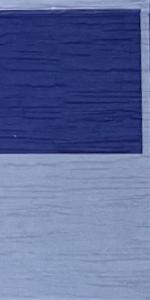
Label: Empty